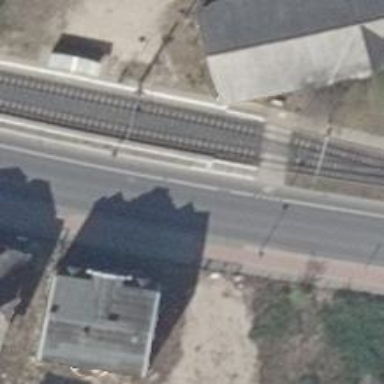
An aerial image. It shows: Tram stop.